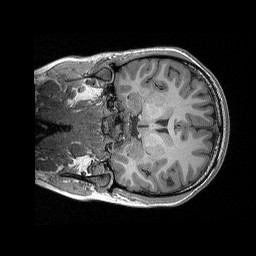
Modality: T1w
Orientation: coronal
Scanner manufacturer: siemens
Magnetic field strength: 3 T
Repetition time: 2.3 s
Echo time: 0.00298 s